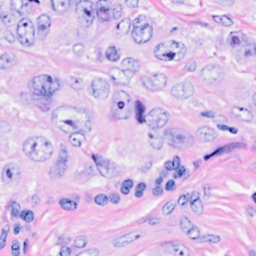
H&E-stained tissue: Breast